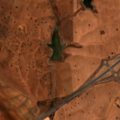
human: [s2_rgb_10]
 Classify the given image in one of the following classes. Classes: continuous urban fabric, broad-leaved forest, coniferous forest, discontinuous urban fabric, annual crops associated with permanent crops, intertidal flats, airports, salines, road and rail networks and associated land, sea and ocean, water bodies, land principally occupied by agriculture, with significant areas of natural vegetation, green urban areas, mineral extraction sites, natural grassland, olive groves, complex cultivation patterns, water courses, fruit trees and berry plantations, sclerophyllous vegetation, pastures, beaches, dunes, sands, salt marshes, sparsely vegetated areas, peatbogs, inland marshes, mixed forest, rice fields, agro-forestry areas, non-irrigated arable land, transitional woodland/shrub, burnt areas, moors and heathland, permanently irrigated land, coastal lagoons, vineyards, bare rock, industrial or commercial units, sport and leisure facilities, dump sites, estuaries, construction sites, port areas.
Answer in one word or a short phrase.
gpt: non-irrigated arable land, permanently irrigated land, vineyards, water bodies